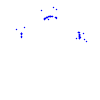
Particle: proton